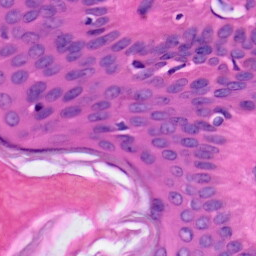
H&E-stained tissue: Skin